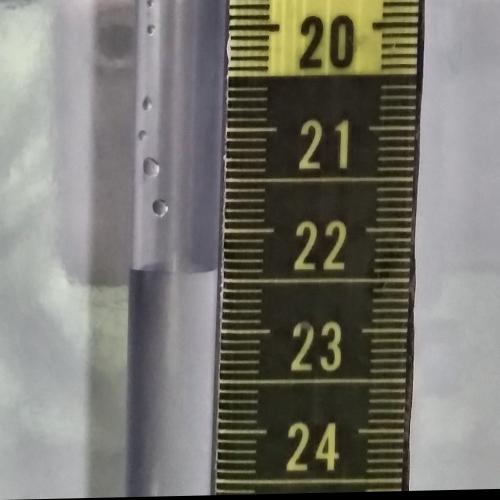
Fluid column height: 22.4 cm